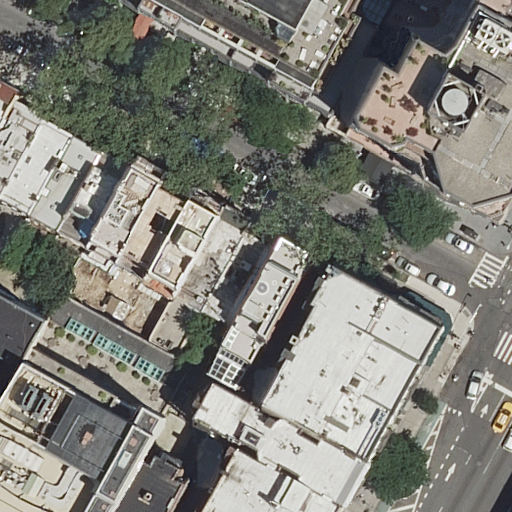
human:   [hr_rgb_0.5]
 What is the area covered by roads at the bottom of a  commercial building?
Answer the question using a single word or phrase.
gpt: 0m2

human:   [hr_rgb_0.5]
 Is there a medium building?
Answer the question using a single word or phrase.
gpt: yes

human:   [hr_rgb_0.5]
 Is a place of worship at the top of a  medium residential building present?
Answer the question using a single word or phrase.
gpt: yes

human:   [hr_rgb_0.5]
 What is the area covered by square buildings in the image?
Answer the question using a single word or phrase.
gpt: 0m2

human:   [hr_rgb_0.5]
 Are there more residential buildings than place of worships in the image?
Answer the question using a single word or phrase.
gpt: yes

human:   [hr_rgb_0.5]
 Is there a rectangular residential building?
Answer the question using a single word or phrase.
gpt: yes

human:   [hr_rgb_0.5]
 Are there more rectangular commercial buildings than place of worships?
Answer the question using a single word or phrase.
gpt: no

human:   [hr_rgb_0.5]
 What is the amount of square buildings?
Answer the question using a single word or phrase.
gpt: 0

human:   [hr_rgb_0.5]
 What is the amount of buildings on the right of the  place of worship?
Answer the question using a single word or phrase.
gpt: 16

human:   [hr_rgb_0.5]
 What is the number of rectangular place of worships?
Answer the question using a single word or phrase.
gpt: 1

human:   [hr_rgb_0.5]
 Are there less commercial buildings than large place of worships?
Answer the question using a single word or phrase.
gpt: no

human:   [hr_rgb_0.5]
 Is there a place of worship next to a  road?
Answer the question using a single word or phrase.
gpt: yes

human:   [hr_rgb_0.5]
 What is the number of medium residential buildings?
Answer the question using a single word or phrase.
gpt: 12

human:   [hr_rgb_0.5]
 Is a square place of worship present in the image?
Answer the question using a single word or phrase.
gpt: no

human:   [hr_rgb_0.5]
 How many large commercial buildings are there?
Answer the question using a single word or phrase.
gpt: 0

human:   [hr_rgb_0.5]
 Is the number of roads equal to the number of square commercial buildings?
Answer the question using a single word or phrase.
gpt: no

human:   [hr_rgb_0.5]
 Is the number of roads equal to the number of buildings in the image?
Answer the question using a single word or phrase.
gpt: no

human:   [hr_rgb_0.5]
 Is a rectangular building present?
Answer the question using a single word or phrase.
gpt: yes

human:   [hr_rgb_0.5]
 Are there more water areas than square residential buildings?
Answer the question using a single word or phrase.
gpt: no

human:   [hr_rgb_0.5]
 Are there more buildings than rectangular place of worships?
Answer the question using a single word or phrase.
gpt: yes

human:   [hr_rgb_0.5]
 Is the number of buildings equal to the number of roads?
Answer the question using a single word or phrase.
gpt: no

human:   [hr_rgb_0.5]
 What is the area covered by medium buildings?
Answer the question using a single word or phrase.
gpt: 1903m2

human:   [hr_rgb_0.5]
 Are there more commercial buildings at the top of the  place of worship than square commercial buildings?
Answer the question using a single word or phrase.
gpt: no

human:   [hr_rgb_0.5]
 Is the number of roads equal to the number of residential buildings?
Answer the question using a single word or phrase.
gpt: no

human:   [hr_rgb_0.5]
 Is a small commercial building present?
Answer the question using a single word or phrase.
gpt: no

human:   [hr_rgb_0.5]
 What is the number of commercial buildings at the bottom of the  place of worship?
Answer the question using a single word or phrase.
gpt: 0

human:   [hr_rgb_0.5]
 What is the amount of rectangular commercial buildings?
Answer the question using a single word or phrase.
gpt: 0

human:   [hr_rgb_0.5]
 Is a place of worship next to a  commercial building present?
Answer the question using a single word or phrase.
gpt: no

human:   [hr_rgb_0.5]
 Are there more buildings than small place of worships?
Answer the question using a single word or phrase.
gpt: yes

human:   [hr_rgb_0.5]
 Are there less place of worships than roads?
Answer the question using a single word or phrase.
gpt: yes

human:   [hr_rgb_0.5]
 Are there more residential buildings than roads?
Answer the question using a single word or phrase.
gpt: yes

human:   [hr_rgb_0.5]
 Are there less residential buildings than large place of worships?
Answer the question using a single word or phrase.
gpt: no

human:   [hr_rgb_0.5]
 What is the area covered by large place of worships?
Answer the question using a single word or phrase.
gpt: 0m2

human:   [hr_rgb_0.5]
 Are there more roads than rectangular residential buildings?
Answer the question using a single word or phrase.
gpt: no

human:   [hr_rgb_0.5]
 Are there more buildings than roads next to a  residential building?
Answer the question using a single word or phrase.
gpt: yes

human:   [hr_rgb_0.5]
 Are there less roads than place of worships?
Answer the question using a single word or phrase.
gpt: no

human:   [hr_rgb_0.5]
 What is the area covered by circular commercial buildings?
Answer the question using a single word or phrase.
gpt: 0m2